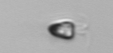
Label: Pyramimonas